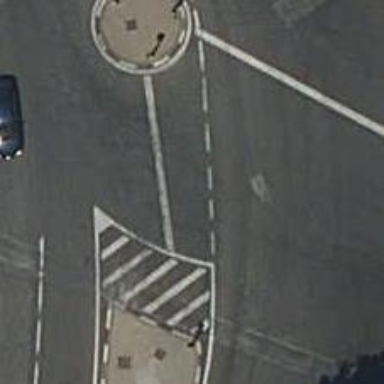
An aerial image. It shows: Circular junction on secondary road.